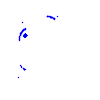
Particle: proton